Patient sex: M
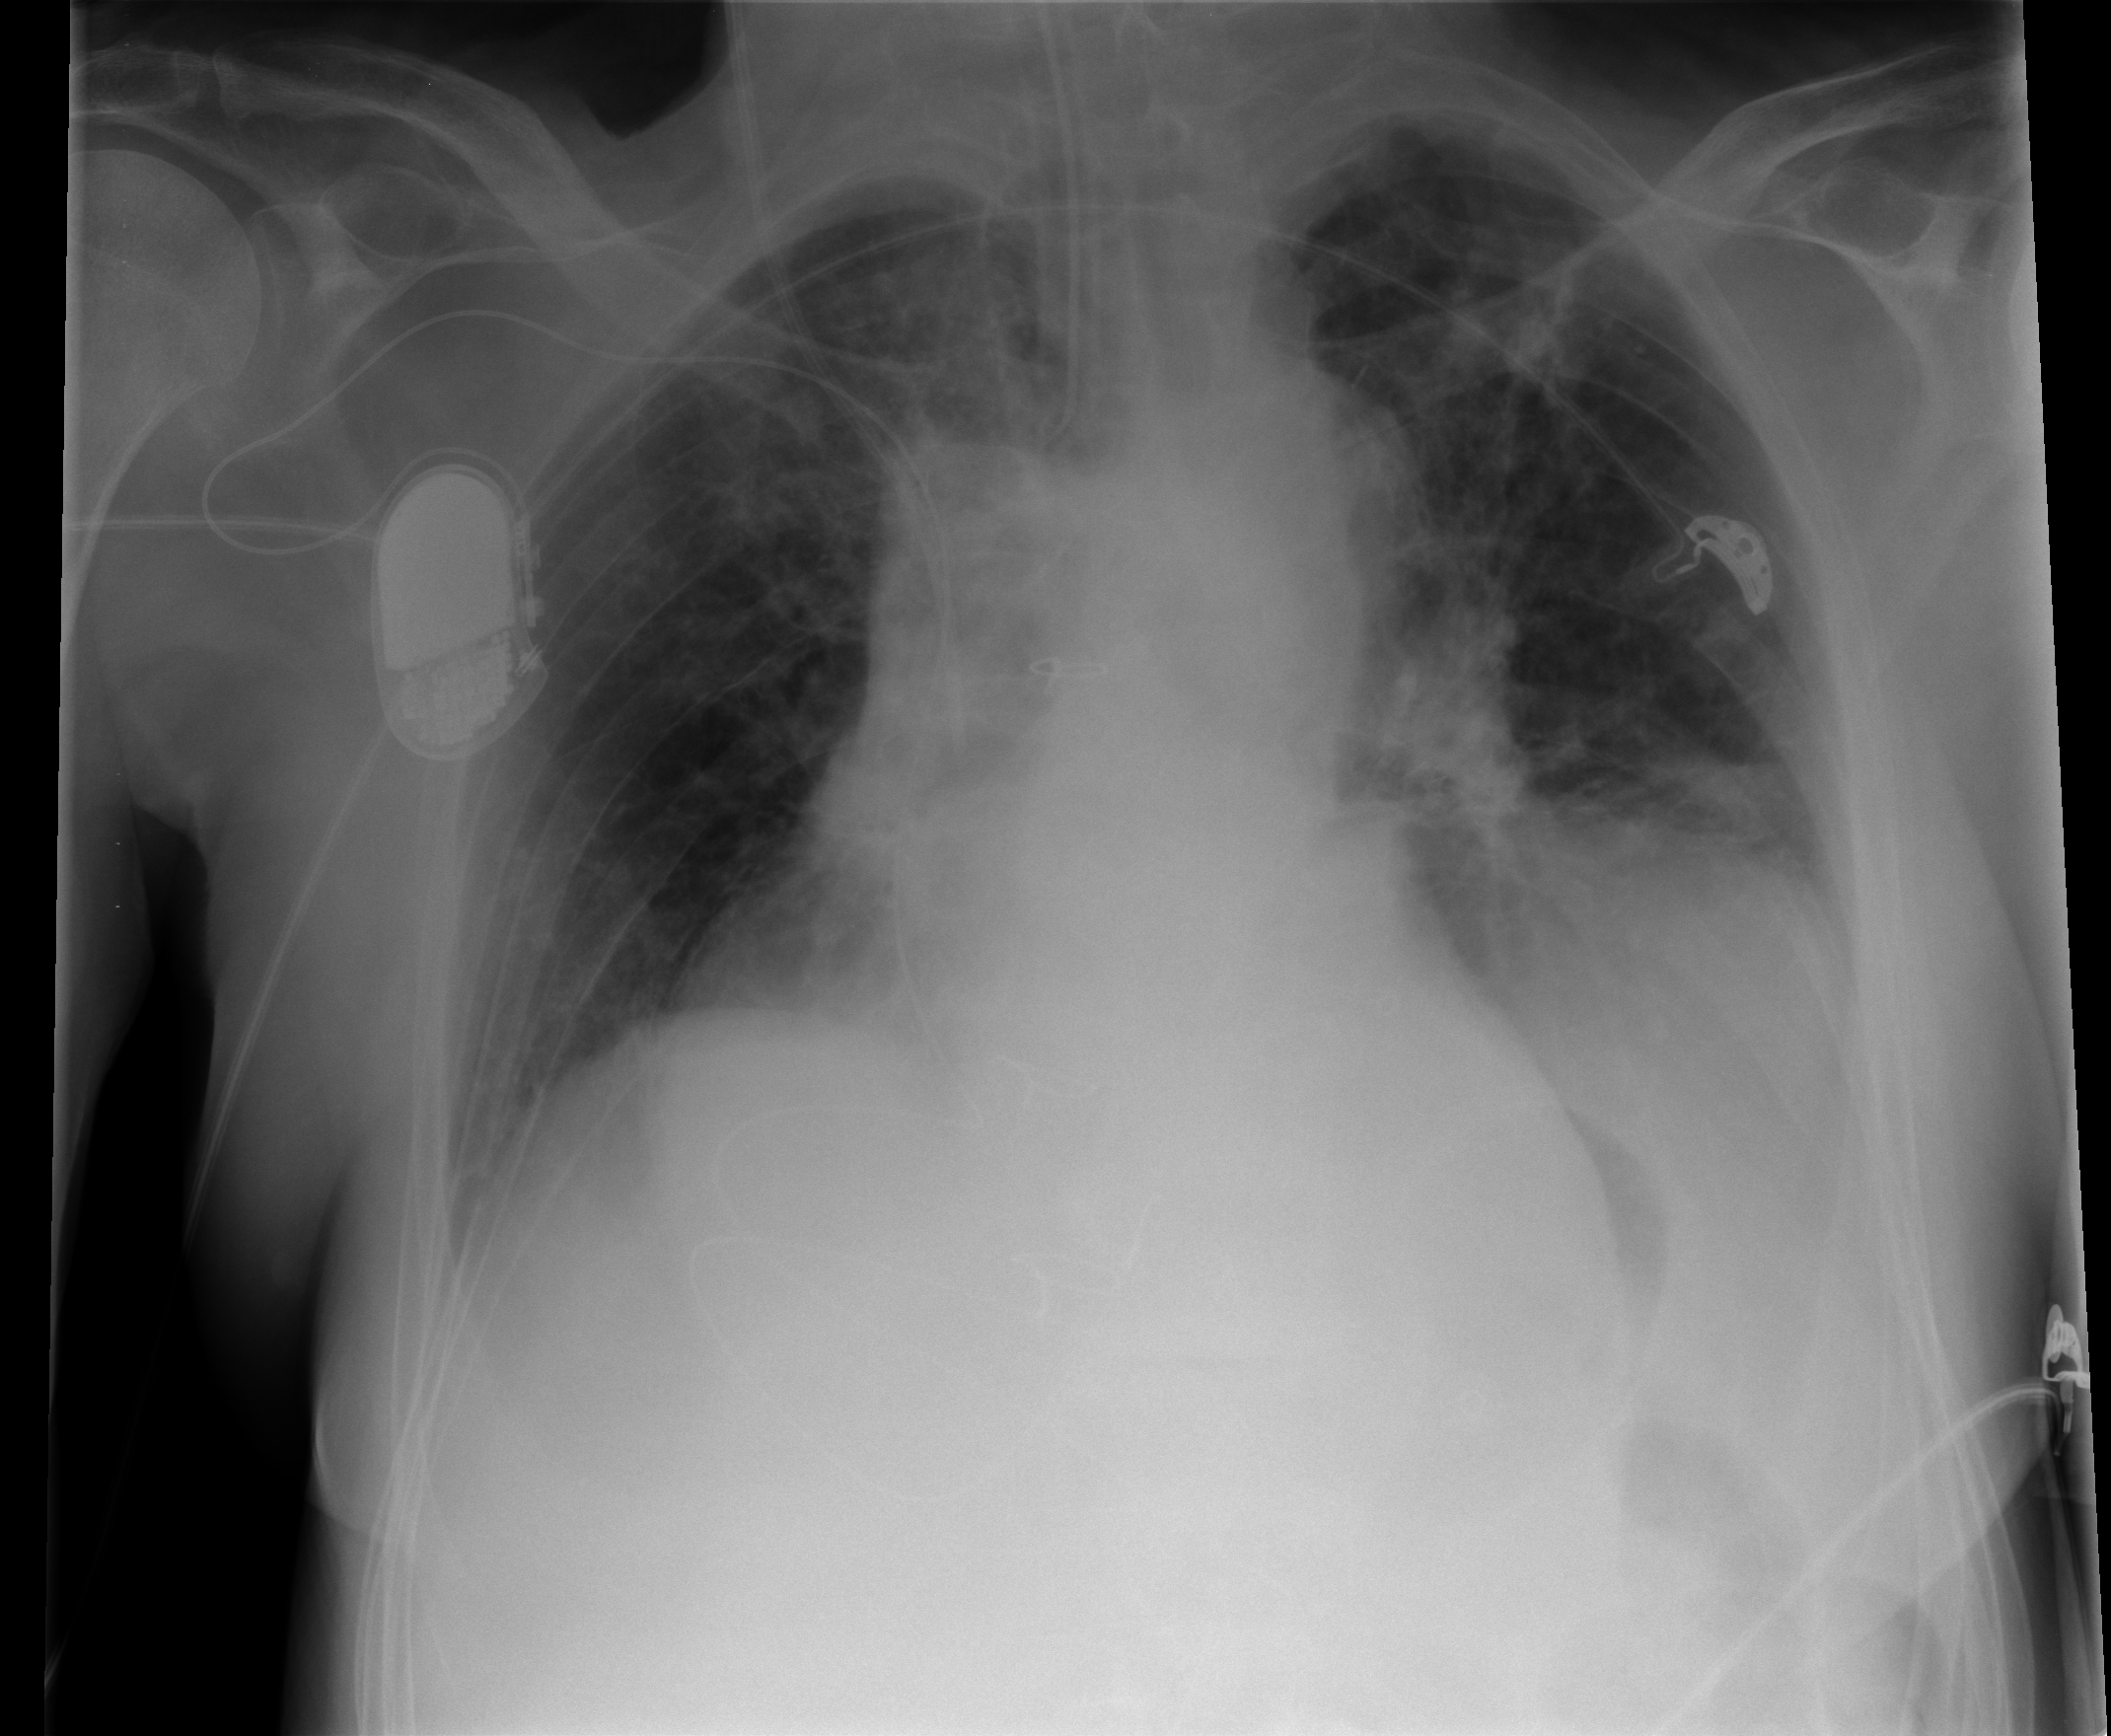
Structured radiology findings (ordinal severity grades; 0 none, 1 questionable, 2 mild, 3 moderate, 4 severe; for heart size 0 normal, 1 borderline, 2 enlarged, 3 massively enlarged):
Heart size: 2
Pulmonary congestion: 0
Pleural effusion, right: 0
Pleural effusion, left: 0
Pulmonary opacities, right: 0
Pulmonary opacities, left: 0
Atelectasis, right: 2
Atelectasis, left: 2